Question: I have a collection of custom node that has a parent child relation. Each node can be a composite type (that has other child in it) or a simple type (leaf level node)
I want to write a function that will be give me list of all dead nodes.
For example here is the node collection

Based on the above case, p2, p3, p8, p9, p10, p6, c1 are dead nodes (since down their hierarchy they don't have any simple node in them)
I need a function as
'''
private List<NodeEntity> GetDeadNodes(List<NodeEntity> originalList)
'''
Here is the function for has the original list
'''
private List<NodeEntity> GetOriginalList()
{
var list = new List<NodeEntity>()
{
new NodeEntity() {Code = "P1", ParentCode = "001", Type = NodeType.Composite},
new NodeEntity() {Code = "C1", ParentCode = "001", Type = NodeType.Composite},
new NodeEntity() {Code = "P2", ParentCode = "P1", Type = NodeType.Composite},
new NodeEntity() {Code = "P3", ParentCode = "P2", Type = NodeType.Composite},
new NodeEntity() {Code = "P8", ParentCode = "P3", Type = NodeType.Composite},
new NodeEntity() {Code = "P9", ParentCode = "P3", Type = NodeType.Composite},
new NodeEntity() {Code = "P4", ParentCode = "P1", Type = NodeType.Composite},
new NodeEntity() {Code = "L3", ParentCode = "P1", Type = NodeType.Simple},
new NodeEntity() {Code = "P6", ParentCode = "P1", Type = NodeType.Composite},
new NodeEntity() {Code = "P10", ParentCode = "P4", Type = NodeType.Composite},
new NodeEntity() {Code = "L2", ParentCode = "P4", Type = NodeType.Simple},
new NodeEntity() {Code = "P5", ParentCode = "P4", Type = NodeType.Composite},
new NodeEntity() {Code = "L1", ParentCode = "P5", Type = NodeType.Simple}
};
return list;
}
'''
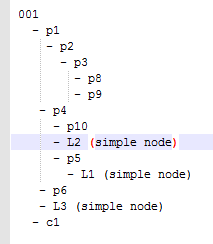
Answer: You can try something like that.
'''
private List<NodeEntity> GetDeadNodes(List<NodeEntity> originalList)
{
var rest = originalList.ToList();
// Remove simple nodes and their ascendants.
// The rest will be dead nodes.
var simpleNodes = originalList.Where(n => n.Type == NodeType.Simple);
foreach (var simpleNode in simpleNodes)
{
rest.Remove(simpleNode);
RemoveAscendants(rest, simpleNode);
}
return rest;
}
private void RemoveAscendants(List<NodeEntity> rest, NodeEntity node)
{
var parent = rest.SingleOrDefault(n => n.Code == node.ParentCode);
// We have reached the root node.
if (parent == null)
{
return;
}
rest.Remove(parent);
RemoveAscendants(rest, parent);
}
'''